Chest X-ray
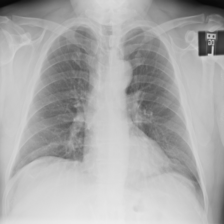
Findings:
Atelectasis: negative
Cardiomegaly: negative
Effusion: negative
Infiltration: negative
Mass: negative
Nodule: negative
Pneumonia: negative
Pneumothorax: negative
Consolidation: negative
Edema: negative
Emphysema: negative
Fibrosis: negative
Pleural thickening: negative
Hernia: negative